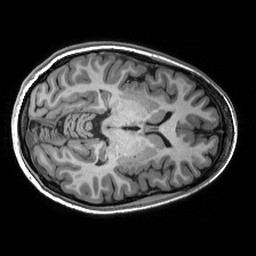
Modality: T1w
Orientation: axial
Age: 24
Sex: female
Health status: healthy
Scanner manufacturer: siemens
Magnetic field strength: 3 T
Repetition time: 2.53 s
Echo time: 0.00288 s